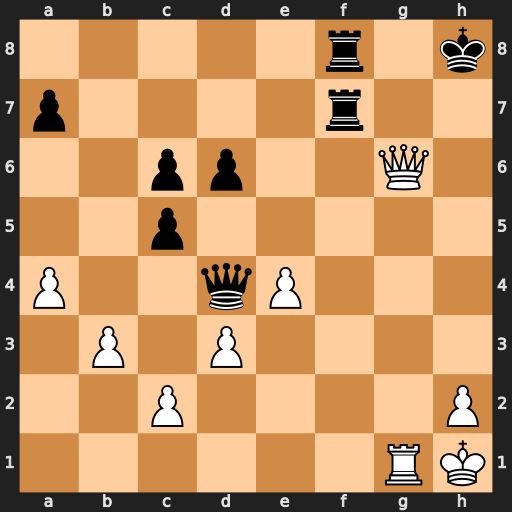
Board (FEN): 5r1k/p4r2/2pp2Q1/2p5/P2qP3/1P1P4/2P4P/6RK
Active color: w
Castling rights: -
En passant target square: -
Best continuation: Qh6+ Rh7 Qxf8#